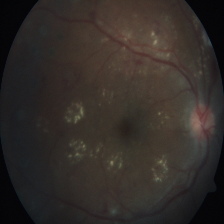
Diabetic retinopathy grade: Severe